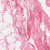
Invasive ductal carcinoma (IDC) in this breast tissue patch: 0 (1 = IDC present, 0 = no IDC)